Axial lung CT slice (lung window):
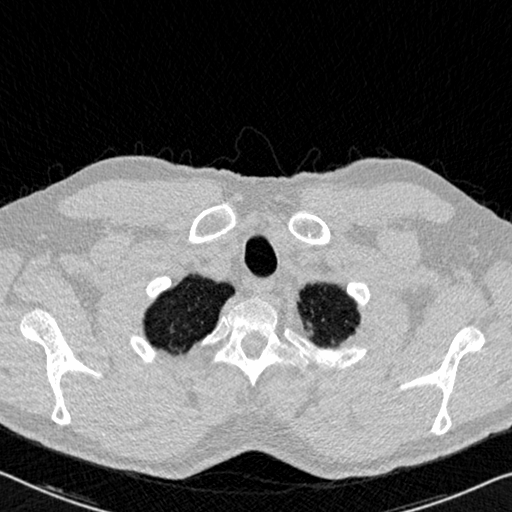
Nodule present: no